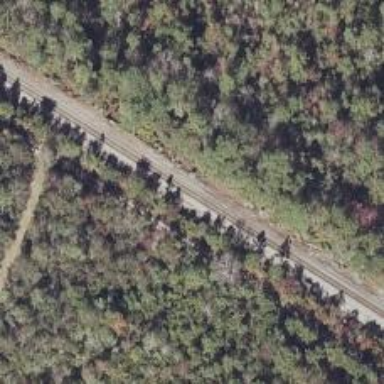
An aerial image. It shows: Railway track.